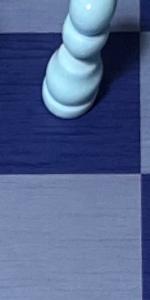
Label: Empty